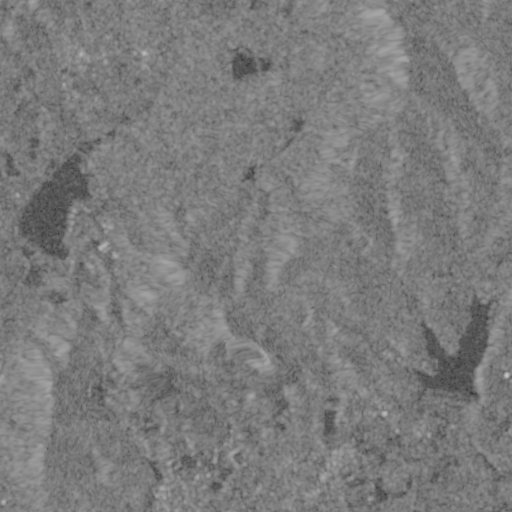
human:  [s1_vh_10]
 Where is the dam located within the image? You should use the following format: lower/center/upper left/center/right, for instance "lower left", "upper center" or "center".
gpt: The dam is located in the lower right of the image.
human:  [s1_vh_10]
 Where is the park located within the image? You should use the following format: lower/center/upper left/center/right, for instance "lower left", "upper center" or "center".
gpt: The park is located in the upper center of the image.
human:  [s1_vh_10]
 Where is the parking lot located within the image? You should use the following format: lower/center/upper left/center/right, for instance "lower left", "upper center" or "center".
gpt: The parking lot is located in the upper left of the image.
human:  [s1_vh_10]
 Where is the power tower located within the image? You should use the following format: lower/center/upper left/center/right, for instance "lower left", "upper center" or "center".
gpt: The power tower is located in the right of the image.
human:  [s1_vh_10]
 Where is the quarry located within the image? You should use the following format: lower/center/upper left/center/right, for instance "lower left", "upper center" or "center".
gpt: There is no quarry in the image.

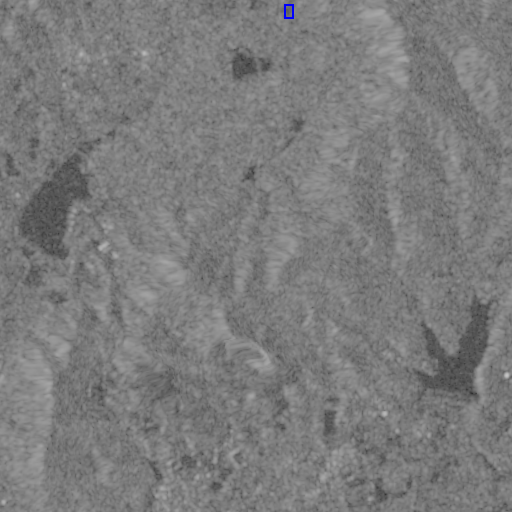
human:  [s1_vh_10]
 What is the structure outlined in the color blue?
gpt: The structure outlined in blue is a park.
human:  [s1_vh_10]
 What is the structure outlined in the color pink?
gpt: There is no pink outline.